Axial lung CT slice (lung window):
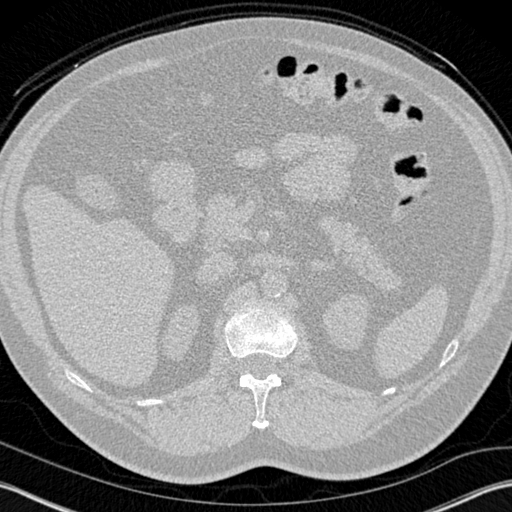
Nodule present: no